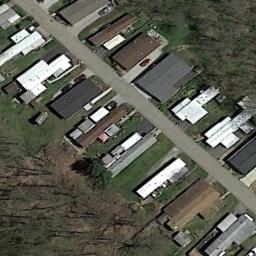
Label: mobile_home_park